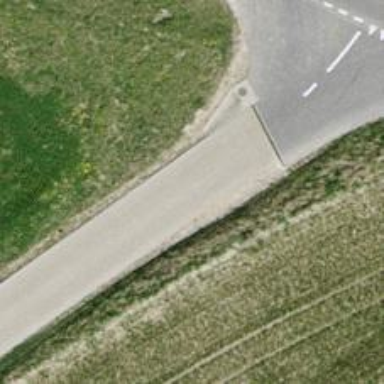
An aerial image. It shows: Unclassified road with concrete surface of grade1 quality.